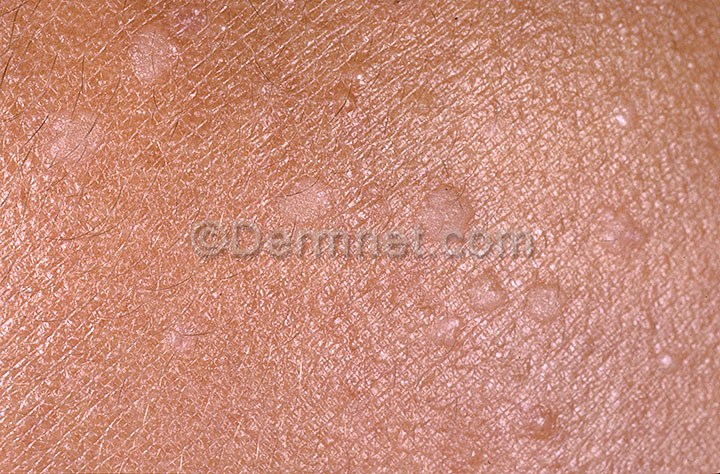
Disease: Warts Molluscum and other Viral Infections